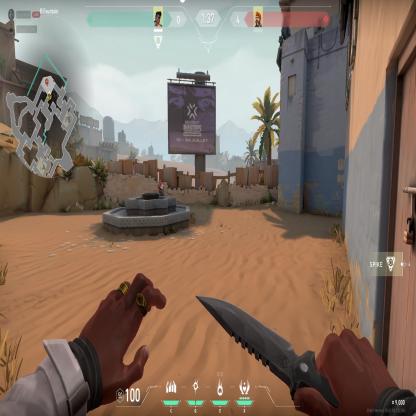
Label: enemy